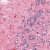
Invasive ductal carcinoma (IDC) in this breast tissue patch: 0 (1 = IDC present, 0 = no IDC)